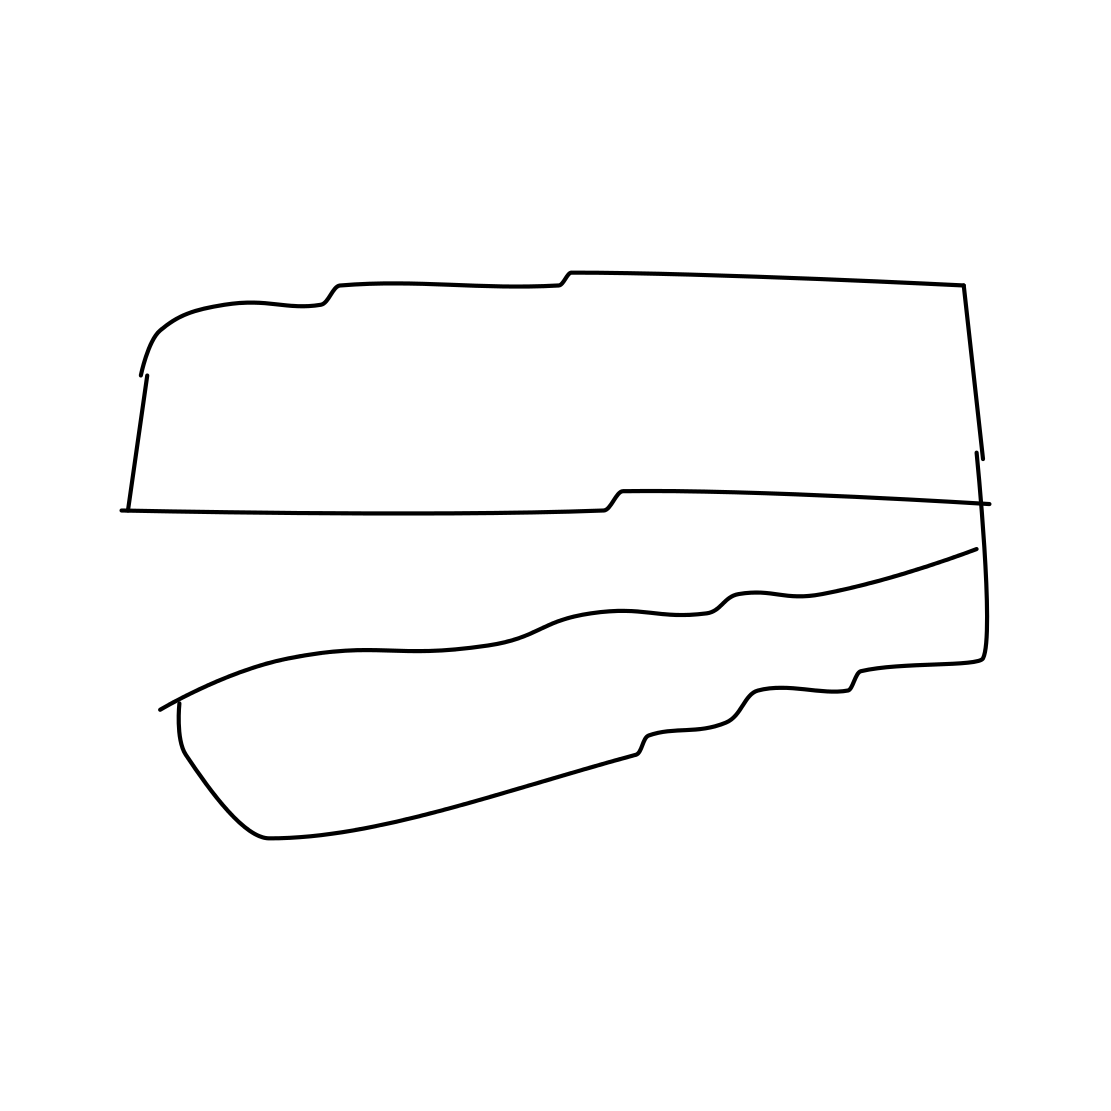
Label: stapler